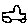
Label: car